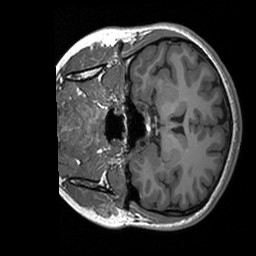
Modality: T1w
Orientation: coronal
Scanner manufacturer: siemens
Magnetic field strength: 3 T
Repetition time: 1.76 s
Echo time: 0.0022 s